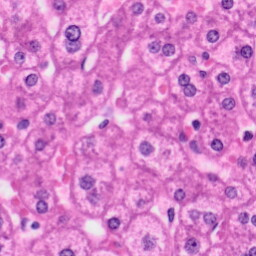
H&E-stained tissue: Liver